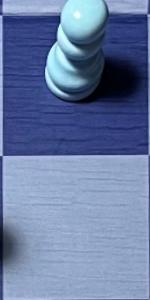
Label: Empty